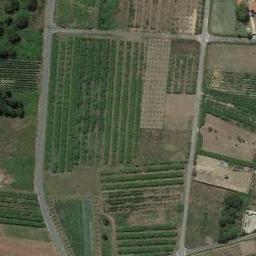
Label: terrace